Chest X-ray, PA view. Patient: 32 years old, sex F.
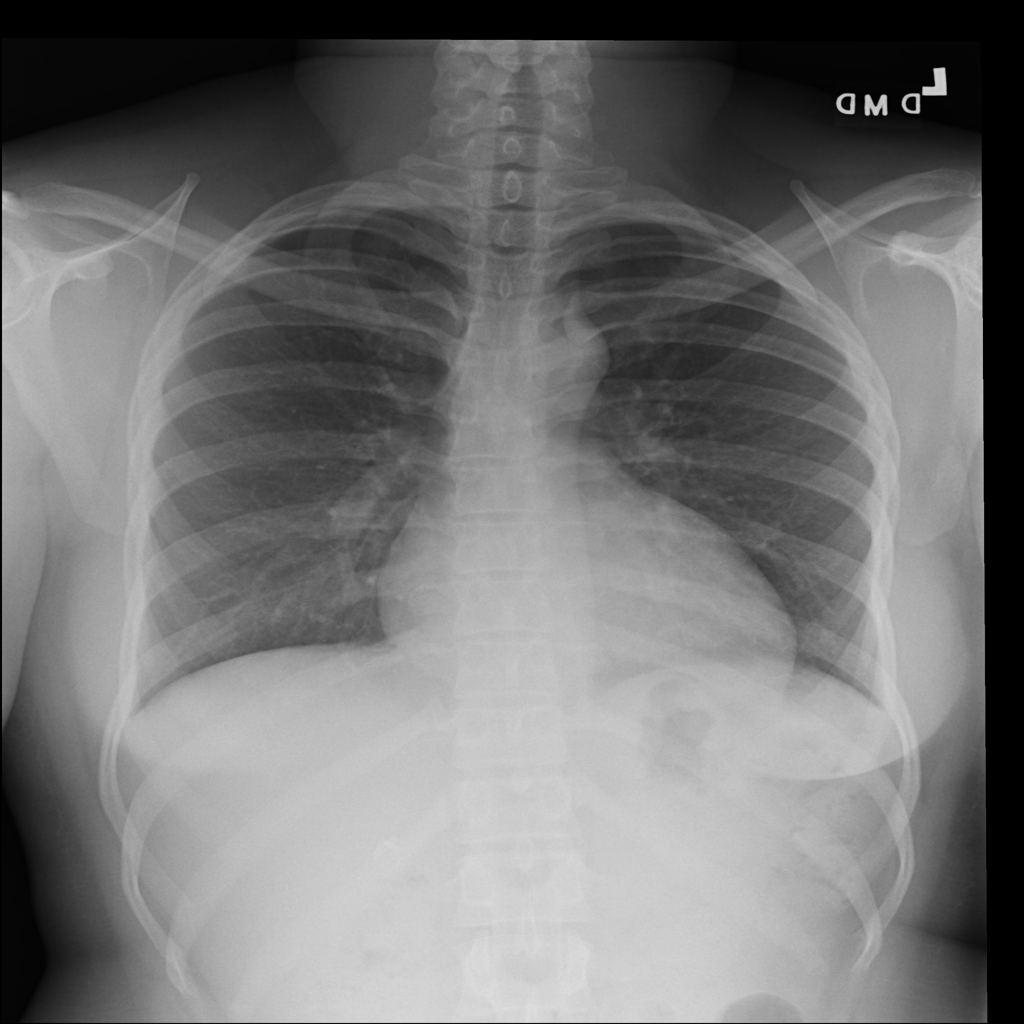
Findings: Cardiomegaly